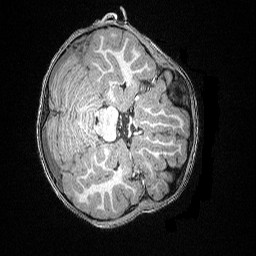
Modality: T1w
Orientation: axial
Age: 73
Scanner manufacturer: siemens
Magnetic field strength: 3 T
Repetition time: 2.5 s
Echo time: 0.00347 s